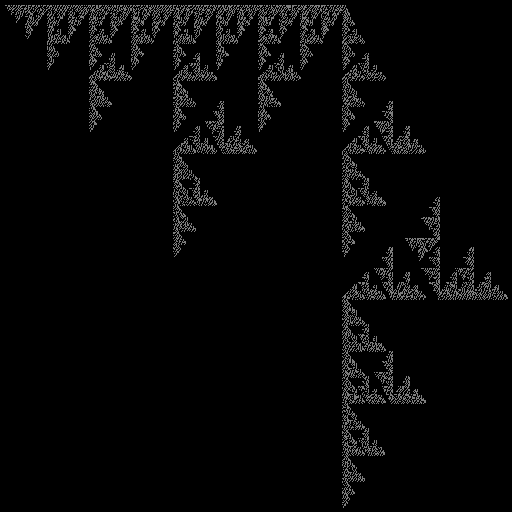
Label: binary